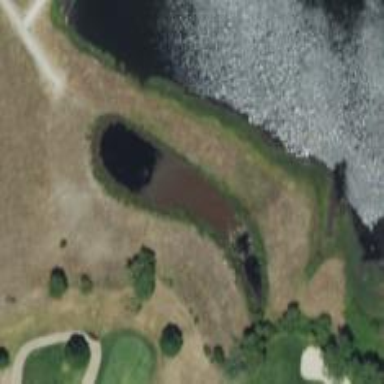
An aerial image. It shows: Scenic view of water hazard on golf course. The natural water feature adds beauty to the landscape.